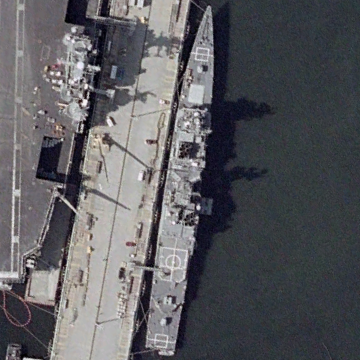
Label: Ticonderoga-class_cruiser